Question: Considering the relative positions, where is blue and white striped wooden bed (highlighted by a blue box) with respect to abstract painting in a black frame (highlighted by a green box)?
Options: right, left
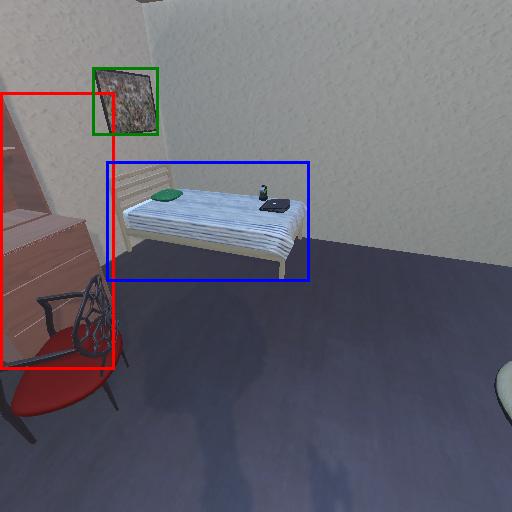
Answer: right